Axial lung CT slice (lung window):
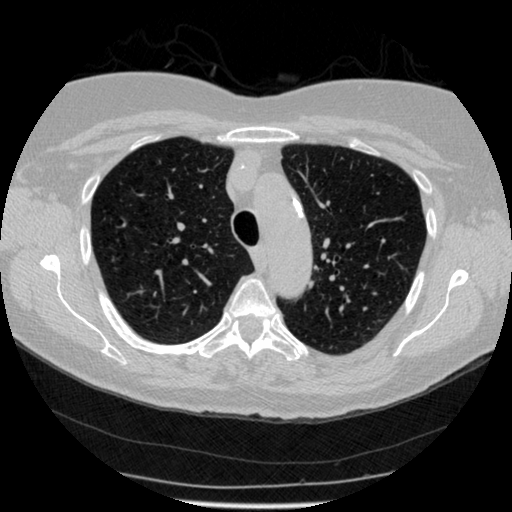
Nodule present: no